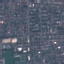
Label: Residential